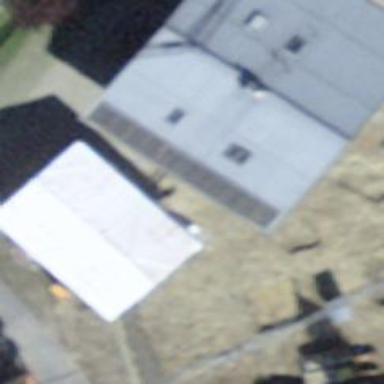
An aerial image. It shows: Garage building.